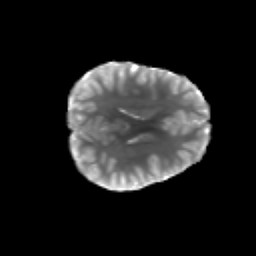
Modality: T2w
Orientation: axial
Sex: female
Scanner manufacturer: siemens
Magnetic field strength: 3 T
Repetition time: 5 s
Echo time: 0.071 s